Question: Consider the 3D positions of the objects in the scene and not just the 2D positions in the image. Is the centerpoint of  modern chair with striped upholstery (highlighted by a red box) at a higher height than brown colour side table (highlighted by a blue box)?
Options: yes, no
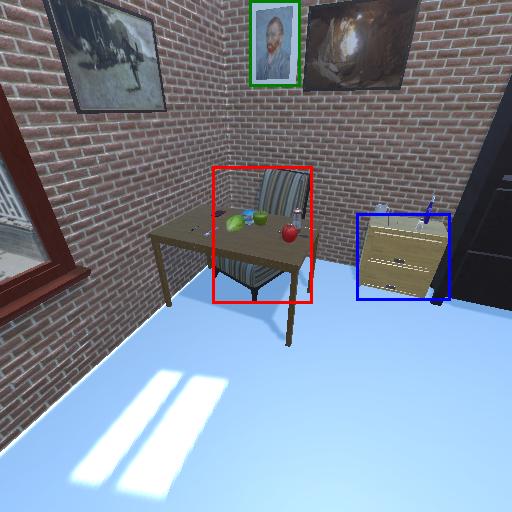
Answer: yes